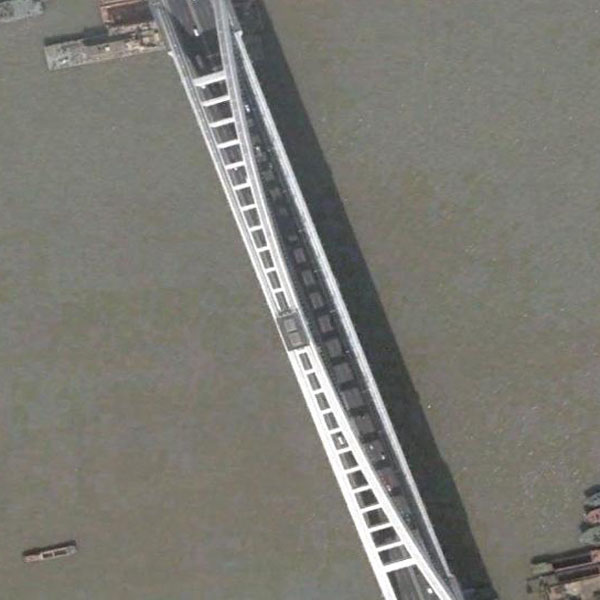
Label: Bridge